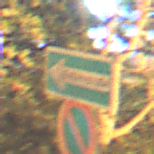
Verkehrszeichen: EinbahnstrasseLinksweisend
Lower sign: EingeschraenktesHalteverbot
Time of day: Night
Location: Outdoor (Urban)
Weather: PartlyCloudy
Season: NotSpecified
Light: Artificial